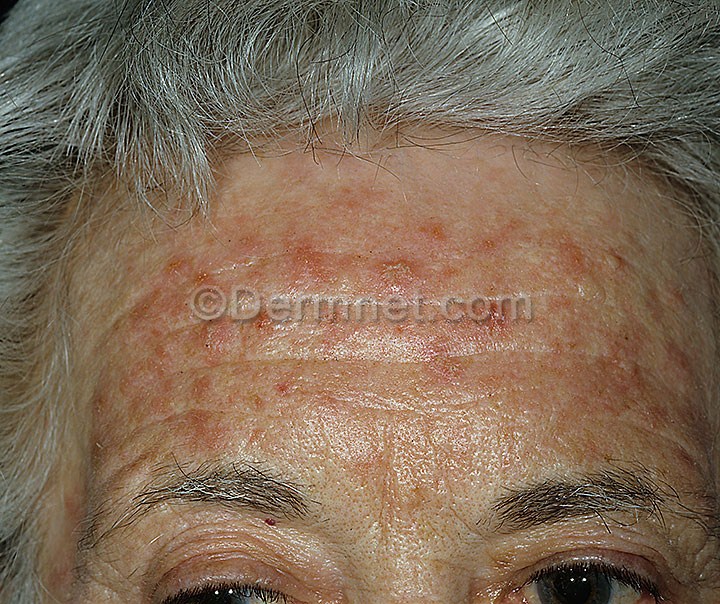
Disease: Actinic Keratosis Basal Cell Carcinoma and other Malignant Lesions